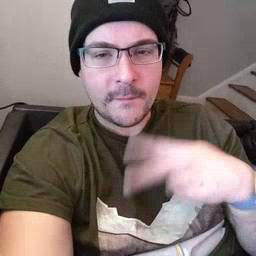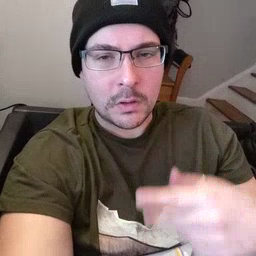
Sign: fall